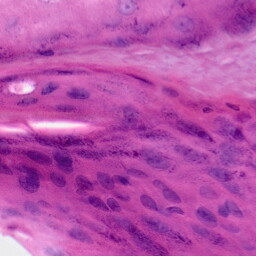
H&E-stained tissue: Skin